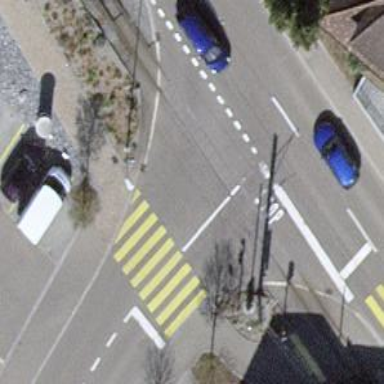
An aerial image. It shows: Level crossing with lights and barriers.